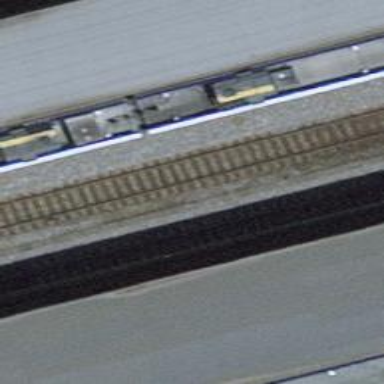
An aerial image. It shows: Railway stop with public transport stop position.